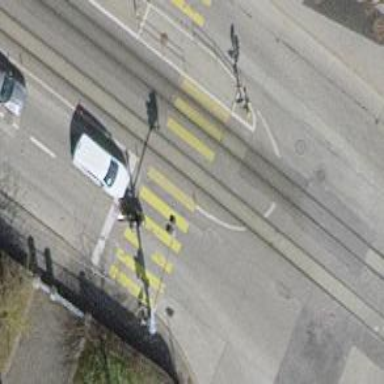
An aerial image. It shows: Crossing with zebra traffic signals.